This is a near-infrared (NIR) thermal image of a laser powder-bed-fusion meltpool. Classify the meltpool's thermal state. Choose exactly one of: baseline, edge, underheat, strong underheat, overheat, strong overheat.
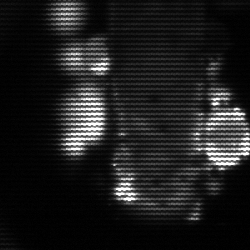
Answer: strong underheat